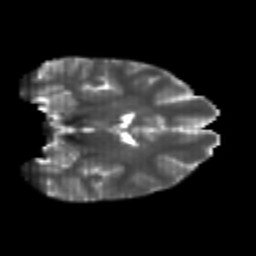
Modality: T2w
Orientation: coronal
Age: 25
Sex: female
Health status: healthy
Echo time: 0.074 s